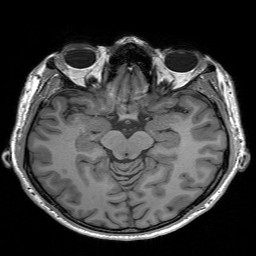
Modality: T1w
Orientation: coronal
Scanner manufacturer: siemens
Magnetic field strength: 3 T